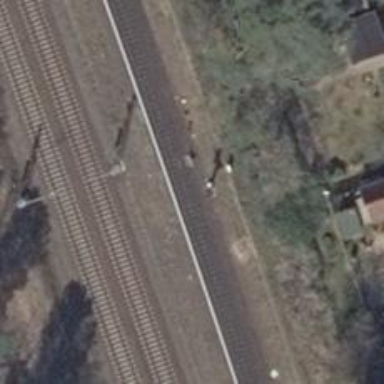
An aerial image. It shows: Railway signal.